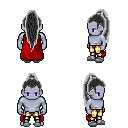
a pixel art fantasy rpg character, male body template, dark elf, purple skin, red cape, gold greaves, gray extra-long topknot hairstyle, white slippers, four views (front, back, left, right), 2x2 character sprite sheet, small pixel art, hard edges, no anti-aliasing